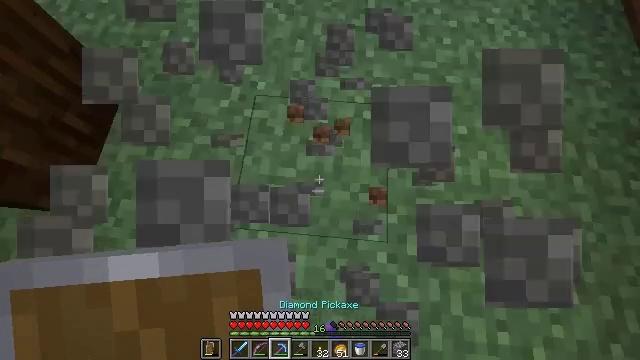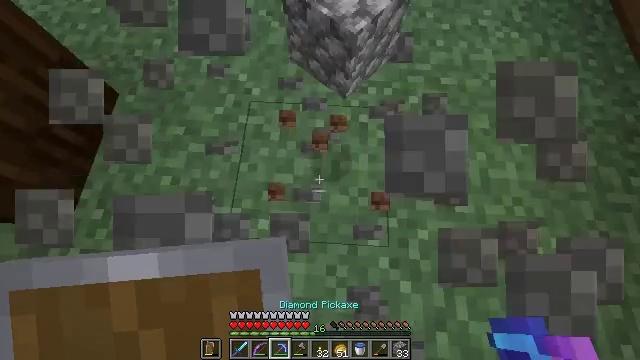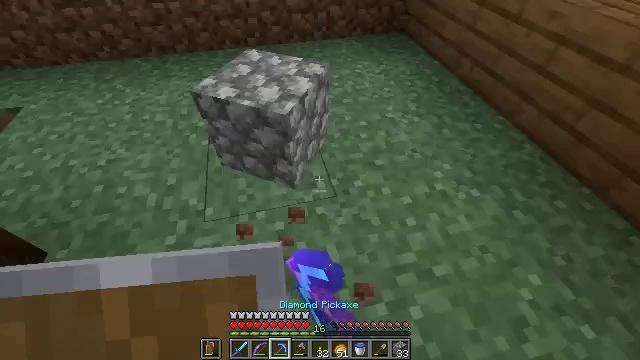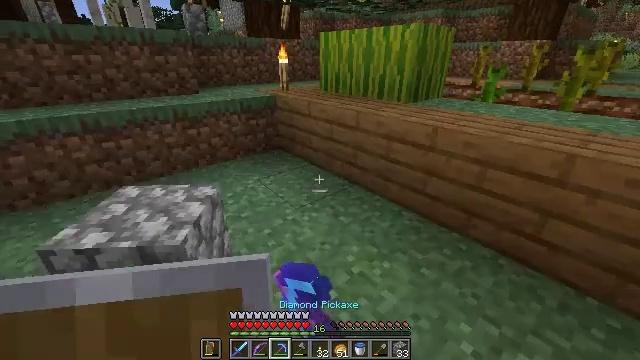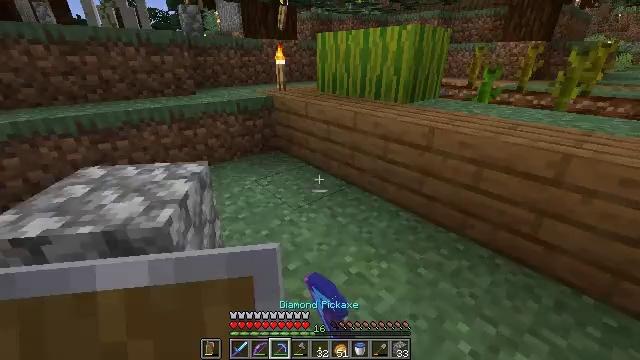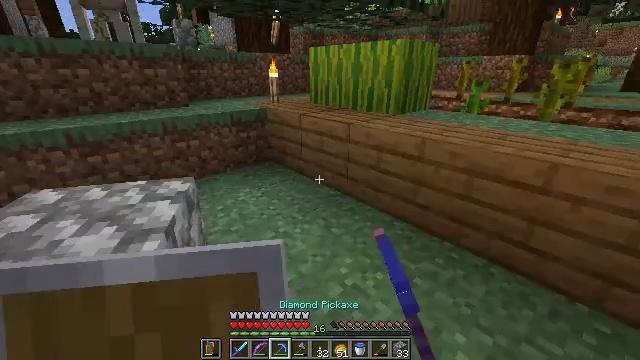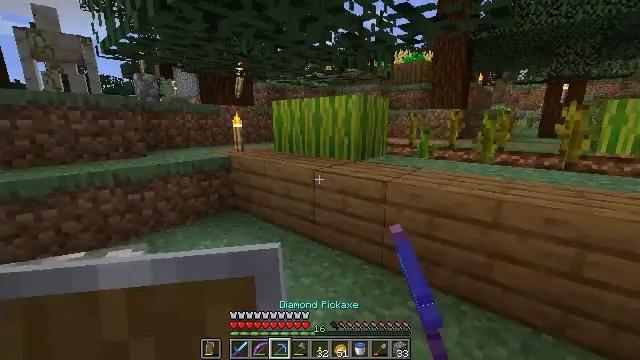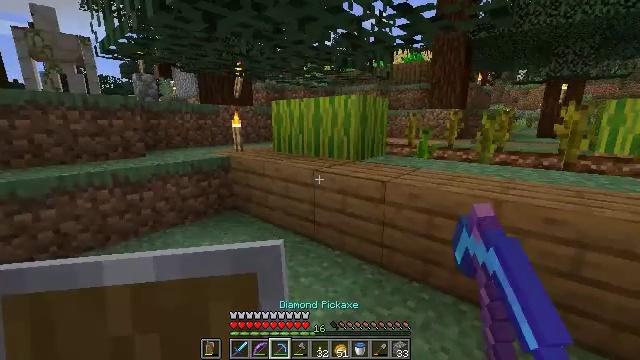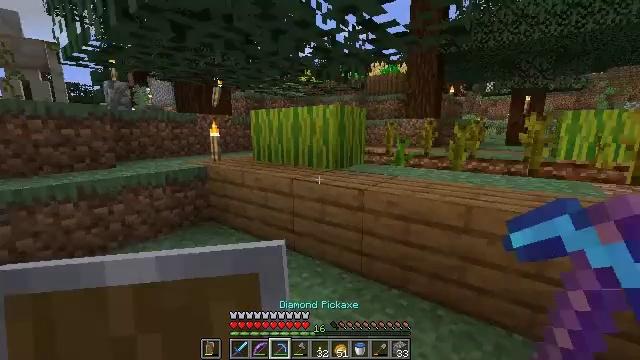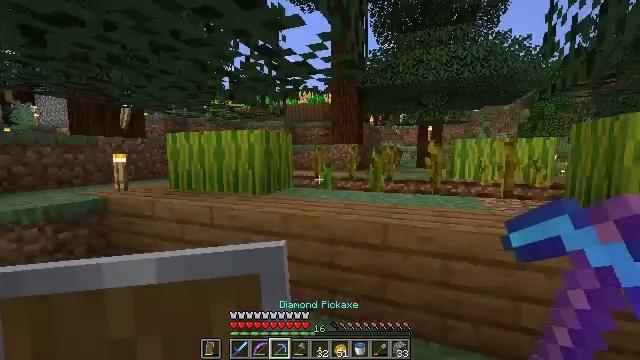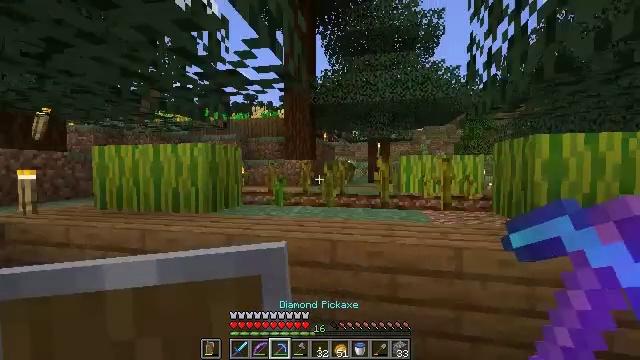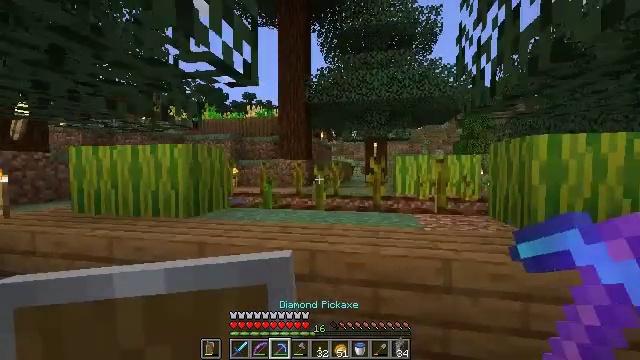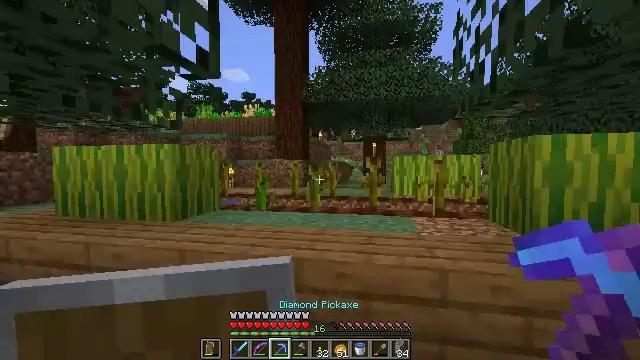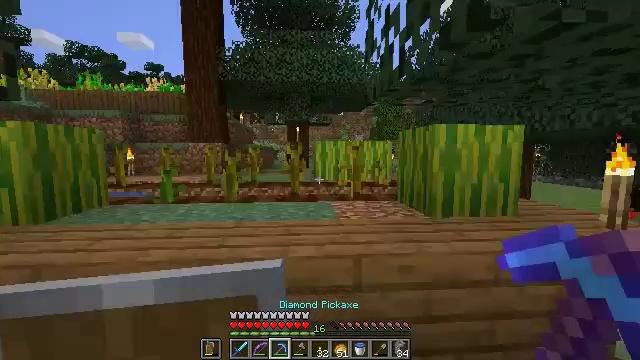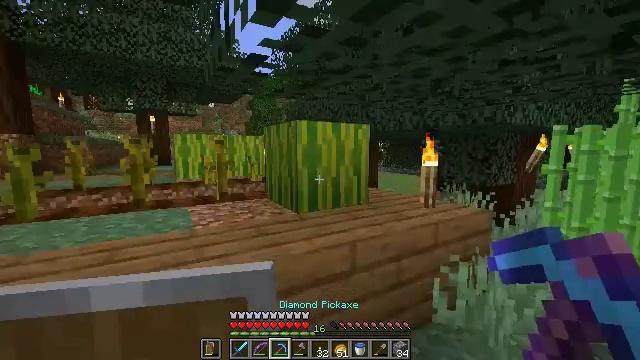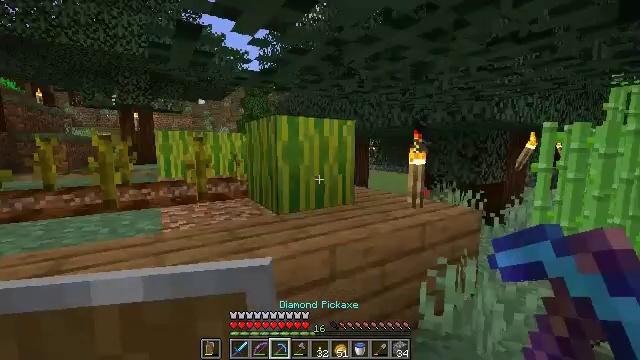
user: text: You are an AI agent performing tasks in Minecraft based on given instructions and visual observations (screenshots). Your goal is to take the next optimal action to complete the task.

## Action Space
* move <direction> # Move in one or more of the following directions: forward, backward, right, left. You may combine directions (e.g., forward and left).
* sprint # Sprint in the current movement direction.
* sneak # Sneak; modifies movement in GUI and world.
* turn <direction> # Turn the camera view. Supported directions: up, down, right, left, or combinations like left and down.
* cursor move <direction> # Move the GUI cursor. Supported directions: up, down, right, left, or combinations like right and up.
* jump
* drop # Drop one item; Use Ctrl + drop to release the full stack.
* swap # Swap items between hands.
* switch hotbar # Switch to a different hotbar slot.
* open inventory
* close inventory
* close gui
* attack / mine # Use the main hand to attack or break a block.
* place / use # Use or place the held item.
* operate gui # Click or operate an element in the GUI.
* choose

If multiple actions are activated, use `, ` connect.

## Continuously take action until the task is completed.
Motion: motion action
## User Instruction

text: Harvest melon from the farm.
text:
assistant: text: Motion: turn right and up, attack / mine
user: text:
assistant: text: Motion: turn right and up
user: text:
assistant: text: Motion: turn right and up
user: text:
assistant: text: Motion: no_op
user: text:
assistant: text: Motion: turn right and up
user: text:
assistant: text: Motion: turn right and up
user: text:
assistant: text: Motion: no_op
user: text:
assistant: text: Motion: move right, turn right and up
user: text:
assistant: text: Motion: move forward and move right, turn right and up
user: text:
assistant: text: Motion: move forward and move right, turn right and up
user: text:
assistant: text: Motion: move forward and move right
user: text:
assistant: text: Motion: move forward
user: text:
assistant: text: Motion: move forward and move right, turn right and down
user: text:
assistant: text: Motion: move forward and move right, turn right and down
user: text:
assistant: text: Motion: move forward and move right, turn right
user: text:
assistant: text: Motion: move forward, turn left and down
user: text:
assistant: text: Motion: move forward, turn left and down
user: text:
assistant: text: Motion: move forward and move left, turn left
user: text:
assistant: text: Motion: move forward and move left, turn left
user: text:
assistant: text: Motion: move forward and move left, jump
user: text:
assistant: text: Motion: move forward and move left, turn right, jump
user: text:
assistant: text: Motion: move forward, turn right and up, jump
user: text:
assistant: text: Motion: move forward, turn right and up, jump
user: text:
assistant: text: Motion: move forward
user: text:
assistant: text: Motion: move forward
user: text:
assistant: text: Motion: move forward
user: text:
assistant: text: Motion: move forward
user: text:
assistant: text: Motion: move forward, jump
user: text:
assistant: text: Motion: move forward, jump
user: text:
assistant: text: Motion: move forward, turn left and up, jump